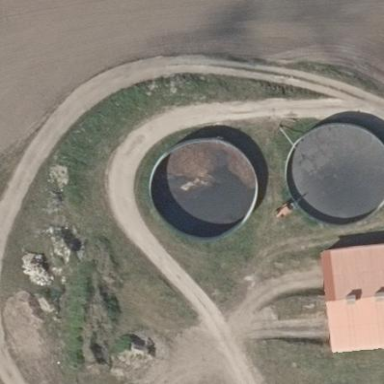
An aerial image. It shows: Building with storage tank.